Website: lowes
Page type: review-order
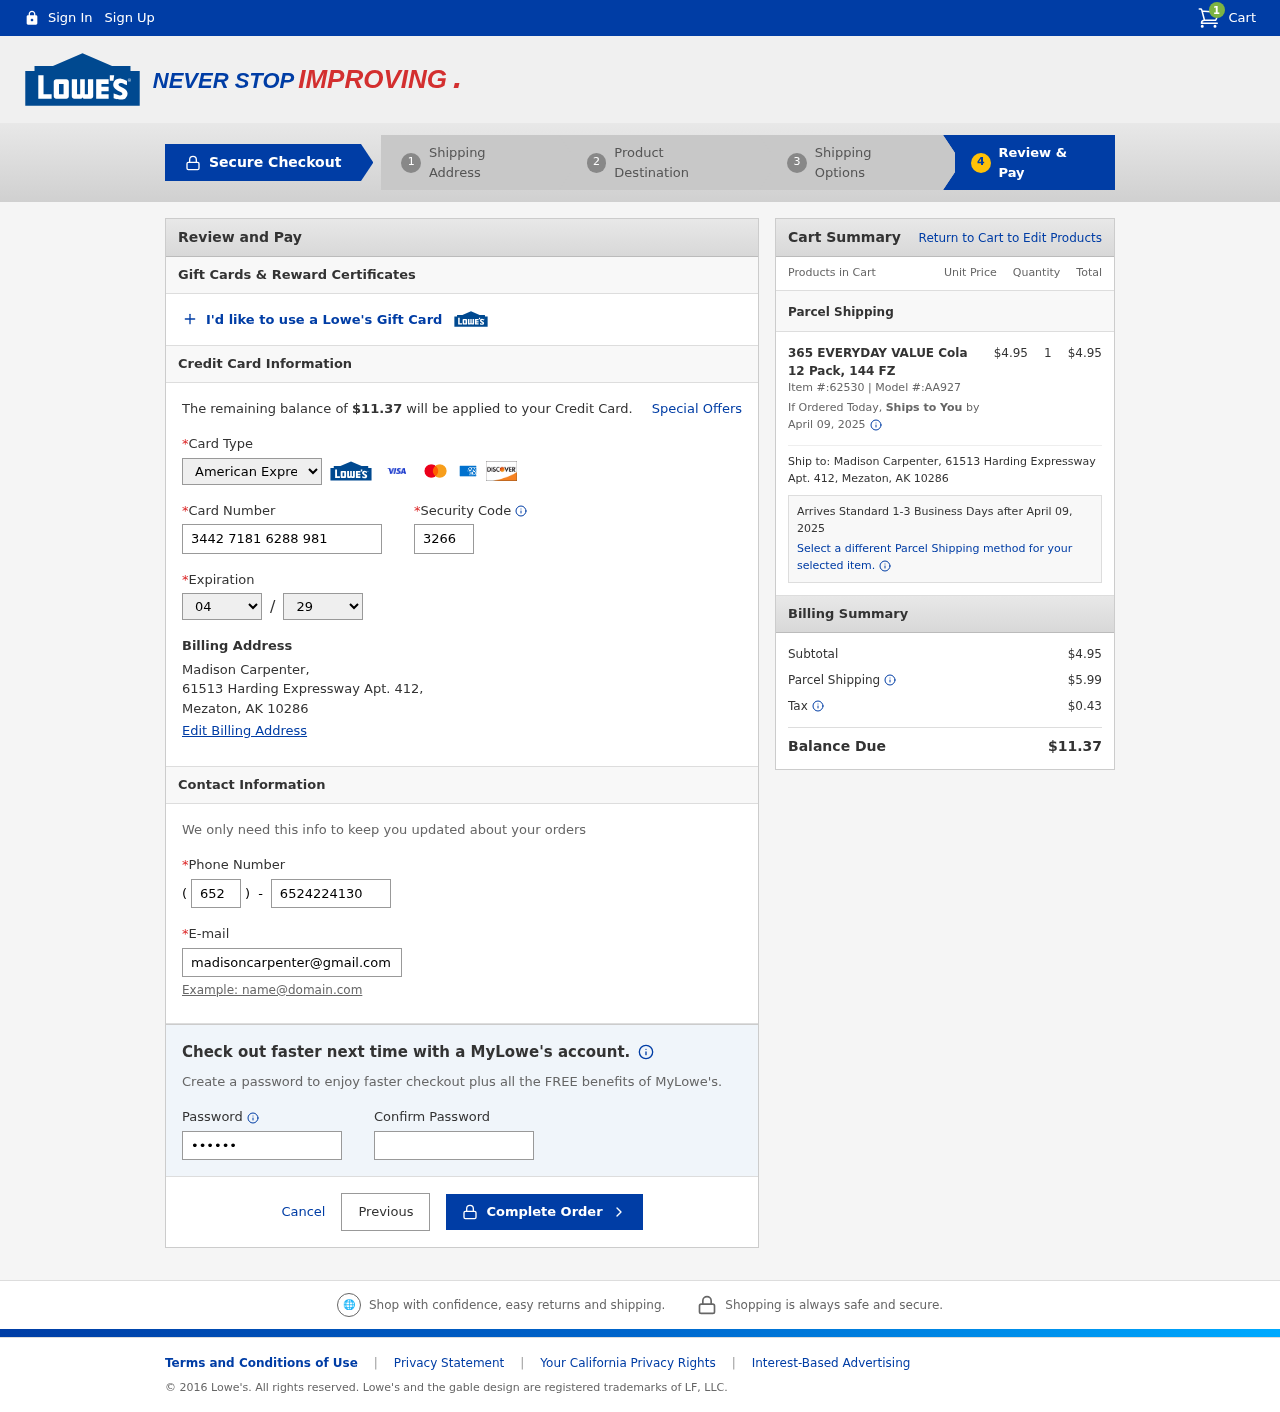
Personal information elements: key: PII_CARD_CVV
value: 3266
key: PII_CARD_EXPIRY_MONTH
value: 04
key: PII_CARD_EXPIRY_YEAR
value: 29
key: PII_CARD_NUMBER
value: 3442 7181 6288 981
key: PII_CARD_TYPE
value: American Express
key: PII_CITY
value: Mezaton
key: PII_EMAIL
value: madisoncarpenter@gmail.com
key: PII_FULLNAME
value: Madison Carpenter,
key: PII_PHONE
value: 6524224130
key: PII_PHONE_AREA
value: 652
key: PII_POSTCODE
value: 10286
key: PII_STATE_ABBR
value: AK
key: PII_STREET
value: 61513 Harding Expressway Apt. 412
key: PII_STREET
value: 61513 Harding Expressway Apt. 412,
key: PII_FULLNAME2
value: Madison Carpenter
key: PII_POSTCODE_FULL
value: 10286
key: PII_CITY_STATE
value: Mezaton, AK
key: PII_CITY_STATE_ZIP
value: Mezaton, AK 10286
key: PII_STATE_ABBR2
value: AK
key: PII_POSTCODE_NUMERIC
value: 10286
Product elements: key: PRODUCT1_NAME
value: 365 EVERYDAY VALUE Cola 12 Pack, 144 FZ
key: PRODUCT1_PRICE
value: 4.95
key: PRODUCT1_QUANTITY
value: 1
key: PRODUCT1_ITEM_NUMBER
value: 62530
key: PRODUCT1_MODEL_NUMBER
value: AA927
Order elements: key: ORDER_NUM_ITEMS
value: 1
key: ORDER_TOTAL
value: $11.37
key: ORDER_SHIPPING_DATE
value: April 09, 2025
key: ORDER_SUBTOTAL
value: $4.95
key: ORDER_SHIPPING_DATE2
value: April 09, 2025
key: ORDER_SUBTOTAL2
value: $4.95
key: ORDER_SHIPPING_COST
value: $5.99
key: ORDER_TAX
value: $0.43